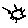
Label: sun